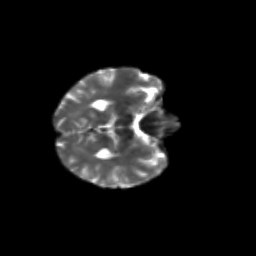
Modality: T2w
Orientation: axial
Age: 60
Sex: male
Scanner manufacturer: siemens
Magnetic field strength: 3 T
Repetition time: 4.71 s
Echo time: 0.0906 s